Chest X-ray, AP view. Patient: 59 years old, sex M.
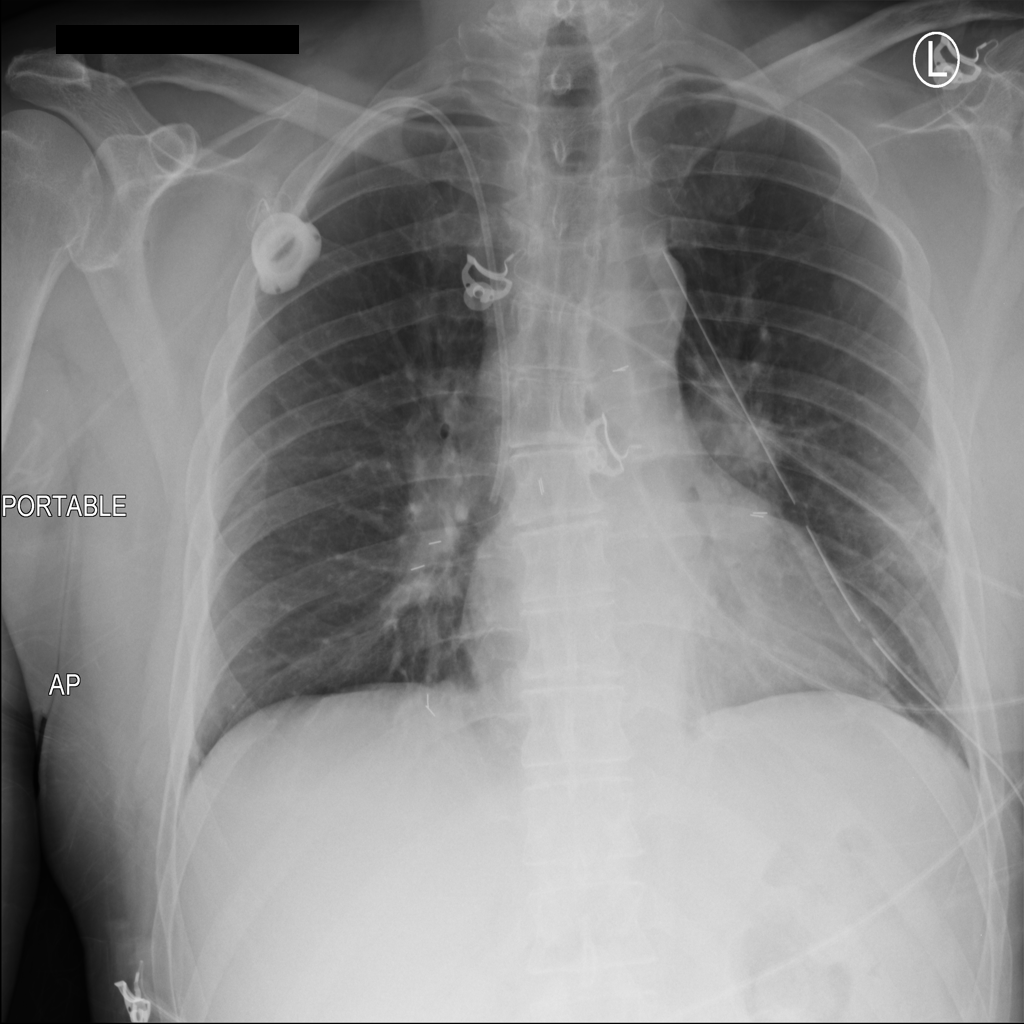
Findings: Nodule